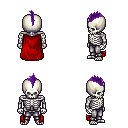
a pixel art fantasy rpg character, male body template, skeleton, red cape, metal pants, purple mohawk hairstyle, four views (front, back, left, right), 2x2 character sprite sheet, small pixel art, hard edges, no anti-aliasing